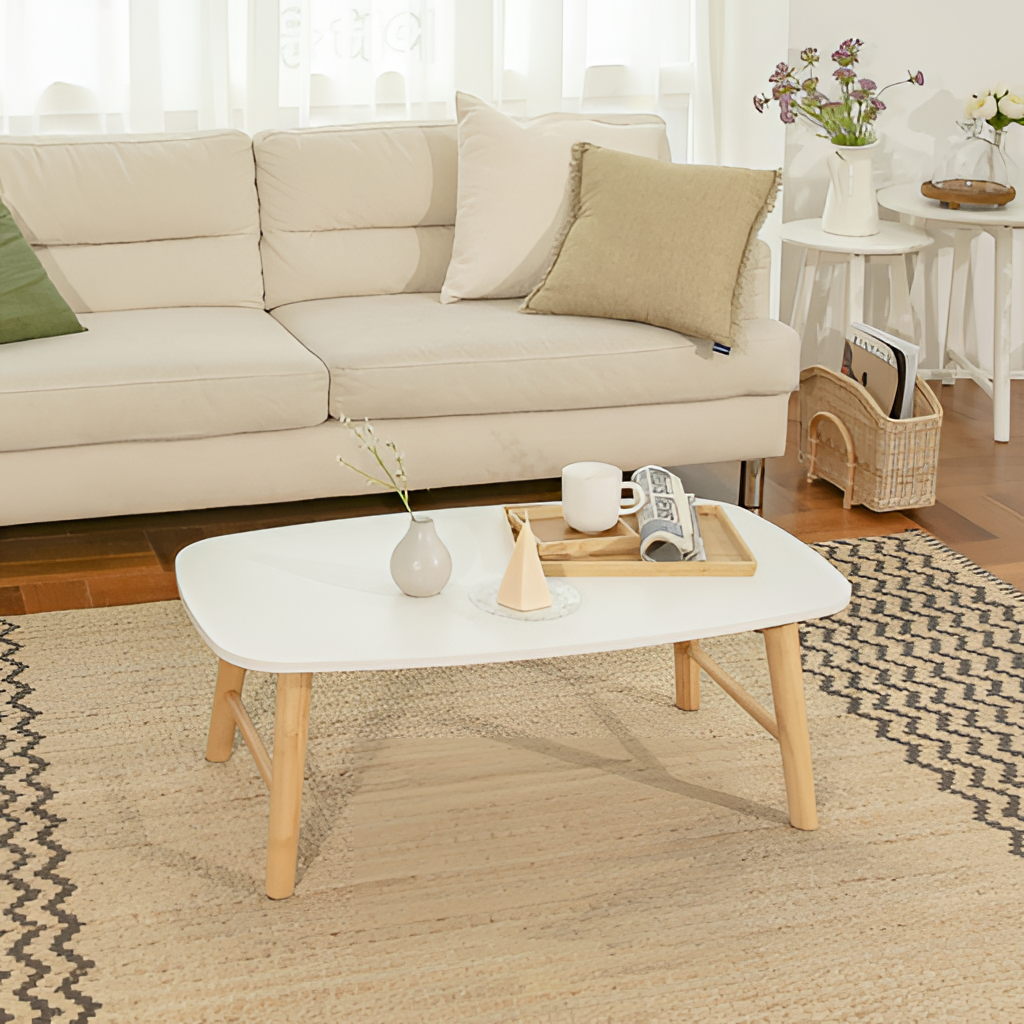
fabric sectional sofa, living room, modern, white paint wallpaper, with solid pattern, wood flooring, with plank pattern